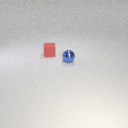
small red rubber cube to the left of small blue metal sphere